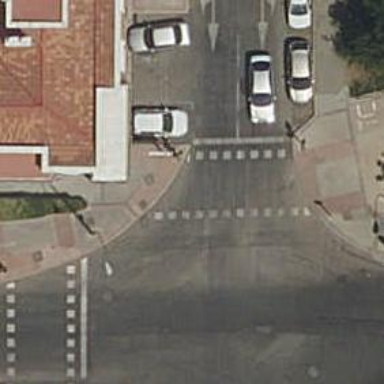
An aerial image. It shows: Road with traffic signals at the crossing.